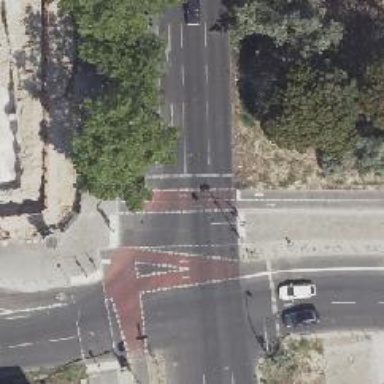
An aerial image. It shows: Crossing on the footway with traffic signals.